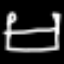
Label: bed